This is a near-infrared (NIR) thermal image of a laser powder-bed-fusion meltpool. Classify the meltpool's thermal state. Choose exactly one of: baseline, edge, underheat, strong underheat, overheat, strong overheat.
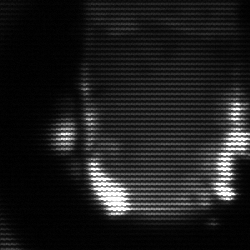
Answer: baseline